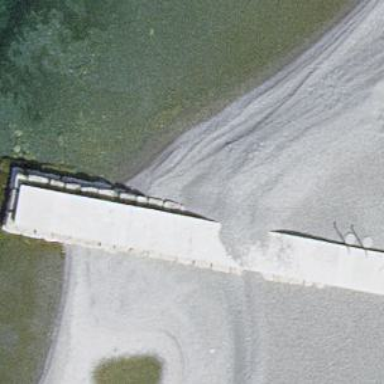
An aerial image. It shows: Pier made of rocks.